Question: I'm using ggplot in R to represent my data into a plot. The problem is the lower and upper bound of the y-axes (0 and 1.45) are not included

'''
data <- data.frame(User= numeric(0), Time= numeric(0),
Category= character(), stringsAsFactors=FALSE)
data[1,] <- c(1,0.42,"Category 1")
data[2,] <- c(2,0.63,"Category 1")
data[3,] <- c(3,0.50,"Category 1")
data[4,] <- c(4,0.72,"Category 1")
data[5,] <- c(4,0.73,"Category 2")
data[6,] <- c(5,0.60,"Category 1")
library(ggplot2)
ggplot(data= data, aes(x=User, y=Time, fill= Category)) +
geom_bar(stat="identity")
'''
How can I resolve this?
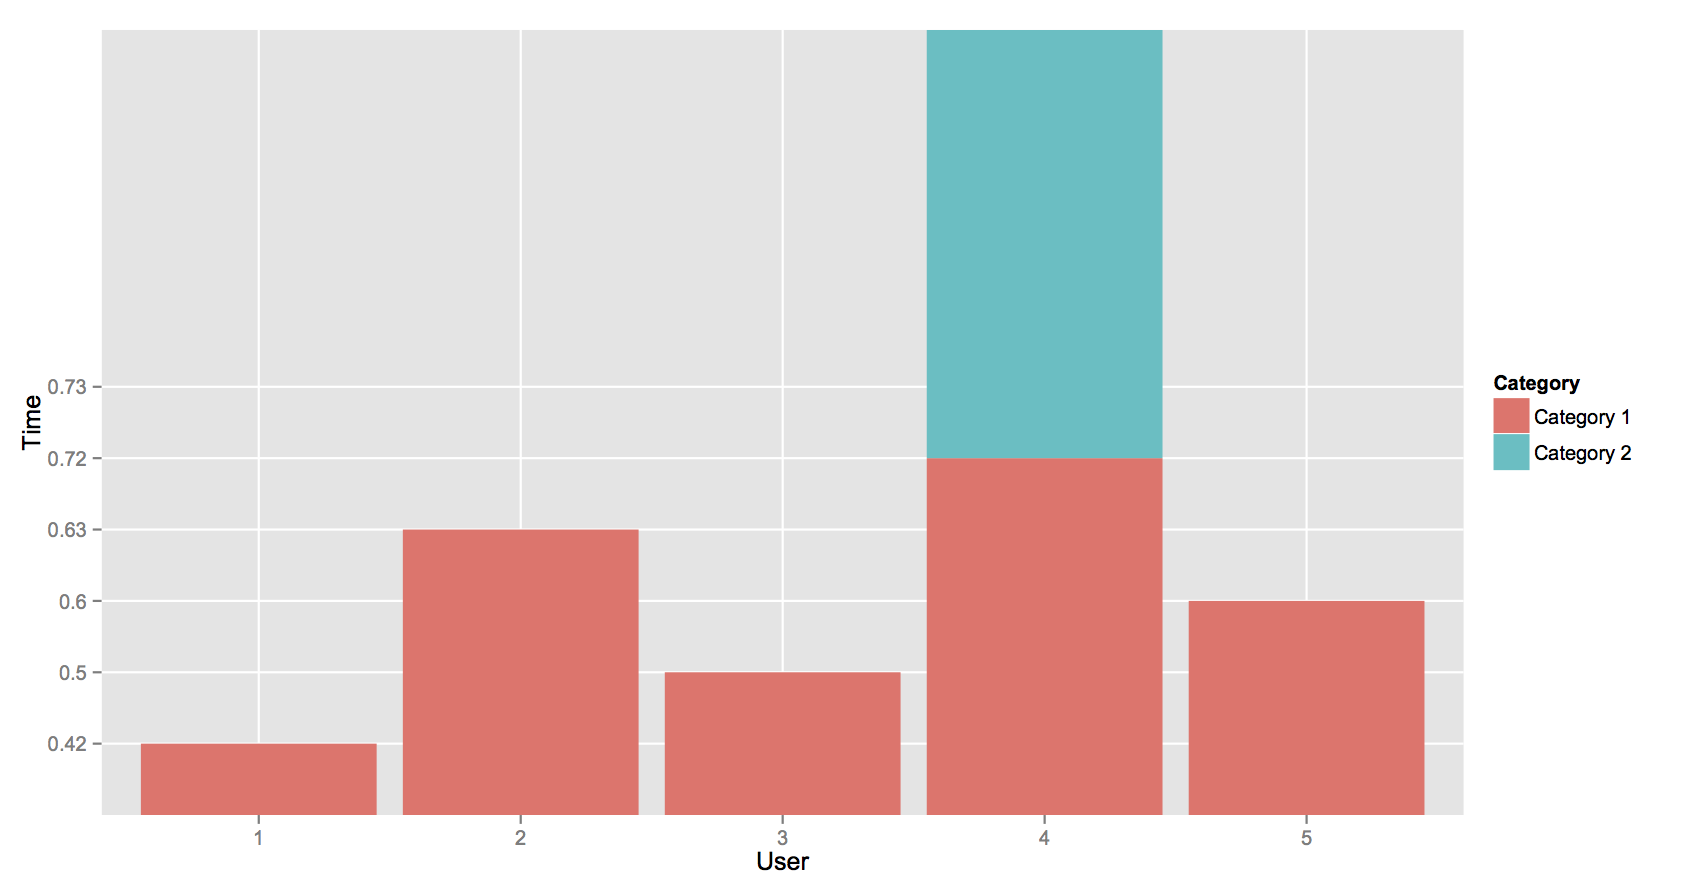
Answer: The problem is in the way you make your data frame. When you put in 'c()' numbers and characters, numbers are made to character. You can see using 'str()' on your data frame.
'''
str(data)
'data.frame': 6 obs. of 3 variables:
$ User : chr "1" "2" "3" "4" ...
$ Time : chr "0.42" "0.63" "0.5" "0.72" ...
$ Category: chr "Category 1" "Category 1" "Category 1" "Category 1" ...
'''
Making your data frame directly will give corect format and corect plot.
'''
data<-data.frame(
User=c(1,2,3,4,4,5),
Time=c(0.42,0.63,0.5,0.72,0.73,0.6),
Category=c("Category 1","Category 1","Category 1",
"Category 1","Category 2","Category 1"))
str(data)
'data.frame': 6 obs. of 3 variables:
$ User : num 1 2 3 4 4 5
$ Time : num 0.42 0.63 0.5 0.72 0.73 0.6
$ Category: Factor w/ 2 levels "Category 1","Category 2": 1 1 1 1 2 1
'''